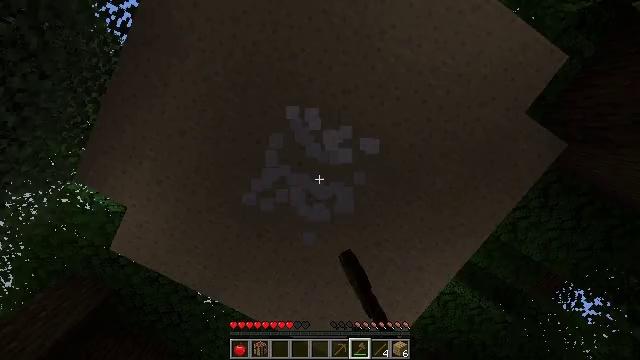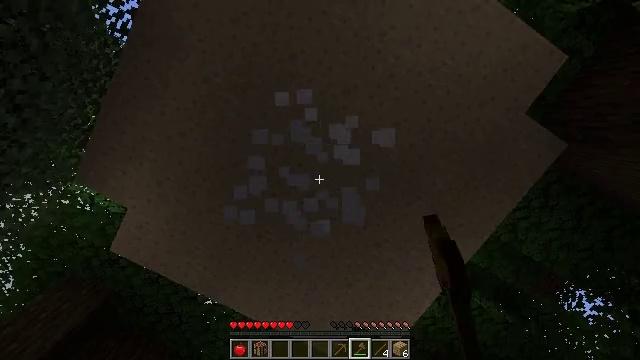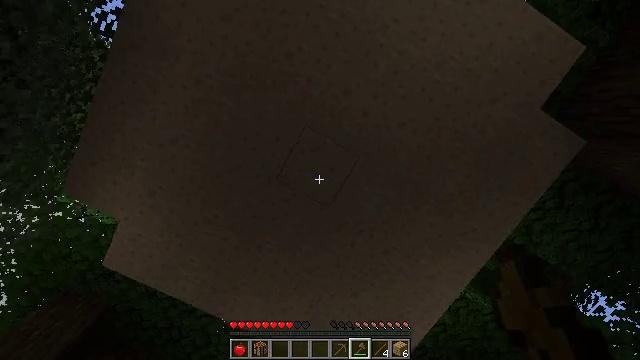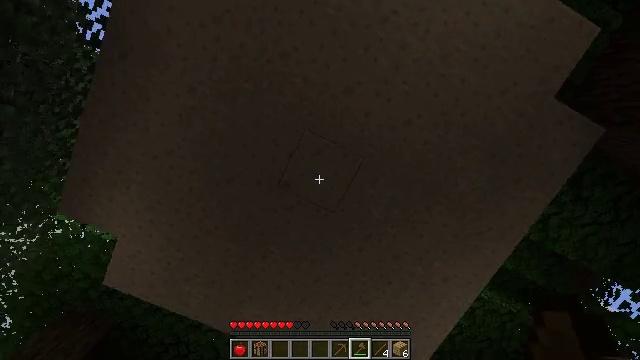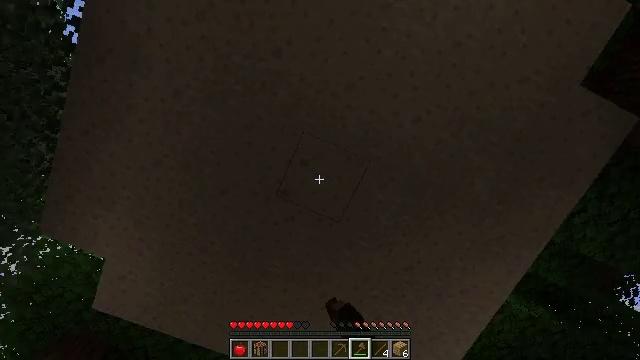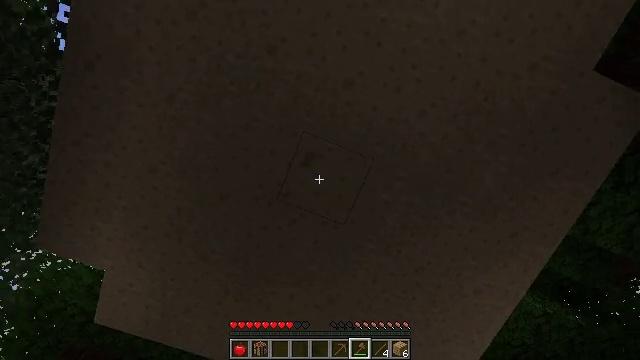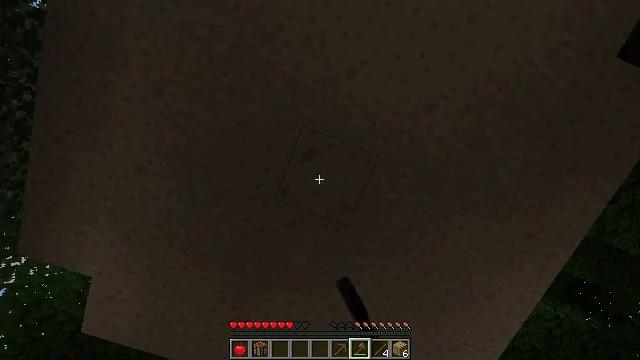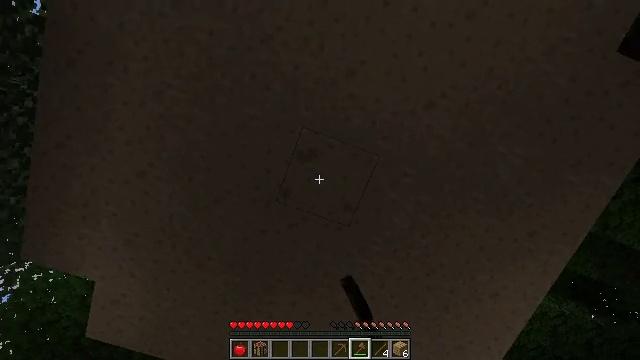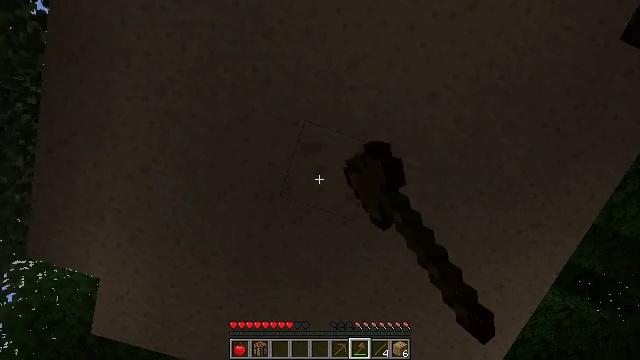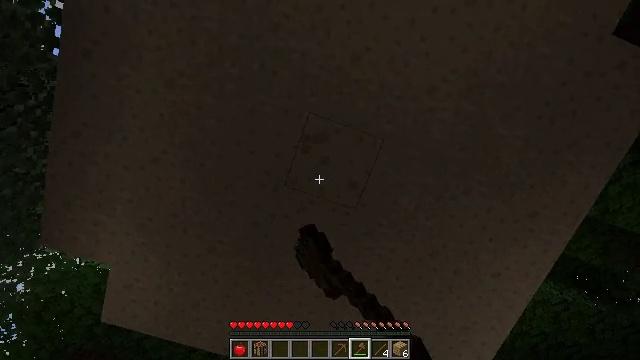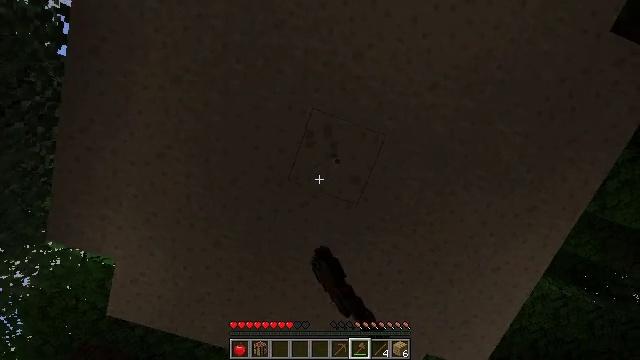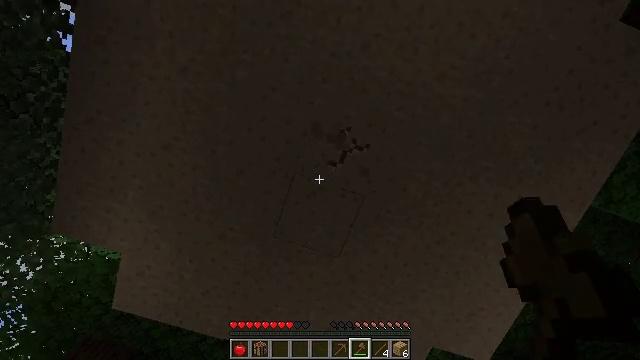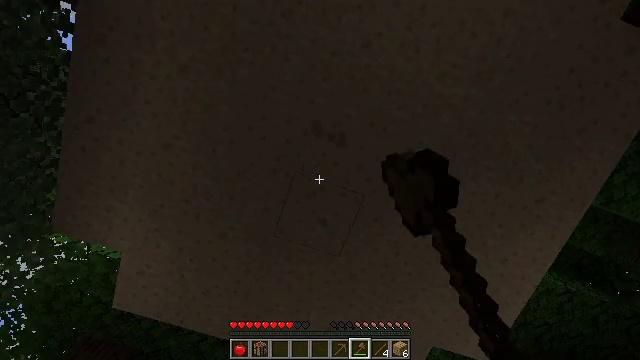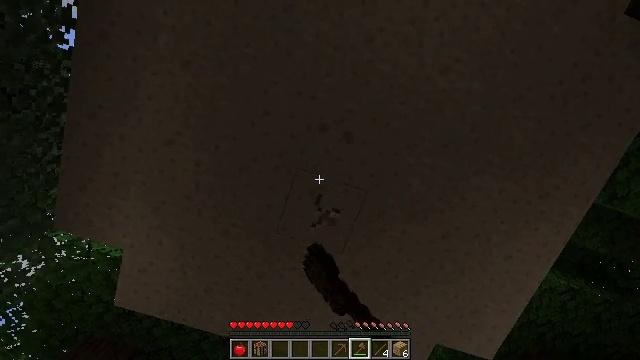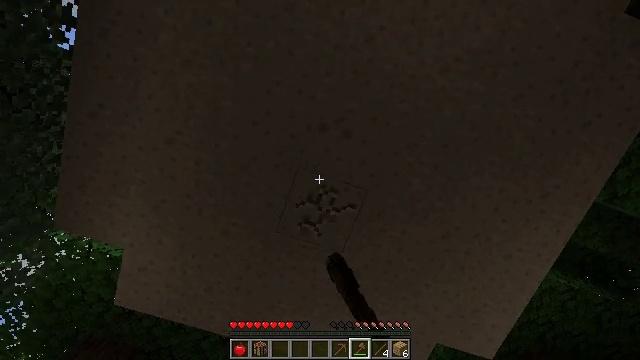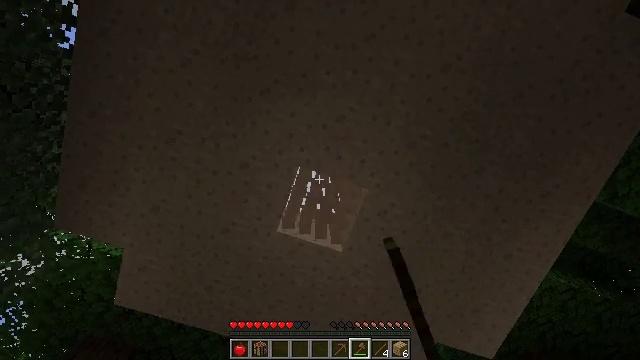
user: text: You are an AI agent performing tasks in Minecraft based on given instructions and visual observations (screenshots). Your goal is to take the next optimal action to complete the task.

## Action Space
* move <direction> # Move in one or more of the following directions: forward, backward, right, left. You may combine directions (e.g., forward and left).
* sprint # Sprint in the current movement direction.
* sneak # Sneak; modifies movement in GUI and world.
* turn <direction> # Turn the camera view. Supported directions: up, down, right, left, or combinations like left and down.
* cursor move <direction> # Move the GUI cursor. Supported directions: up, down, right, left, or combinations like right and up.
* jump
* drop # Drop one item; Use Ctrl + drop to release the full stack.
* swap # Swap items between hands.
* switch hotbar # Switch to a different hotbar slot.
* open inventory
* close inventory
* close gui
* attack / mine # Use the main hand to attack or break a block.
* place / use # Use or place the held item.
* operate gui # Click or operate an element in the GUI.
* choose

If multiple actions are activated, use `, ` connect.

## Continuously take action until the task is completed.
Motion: motion action
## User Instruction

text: Chop down the brown mushroom block.
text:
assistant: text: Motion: attack / mine
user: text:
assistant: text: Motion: turn left, attack / mine, jump
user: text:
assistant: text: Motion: move forward, turn left, attack / mine, jump
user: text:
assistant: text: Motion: move forward, turn left, attack / mine, jump
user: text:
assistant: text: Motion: move forward, turn left, attack / mine, jump
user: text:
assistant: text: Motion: move forward and move left, attack / mine, jump
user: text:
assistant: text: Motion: move forward and move left, turn left, attack / mine
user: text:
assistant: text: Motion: move forward and move left, attack / mine
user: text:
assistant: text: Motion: move forward and move left, attack / mine
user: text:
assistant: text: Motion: move forward and move left, attack / mine
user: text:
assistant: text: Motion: attack / mine
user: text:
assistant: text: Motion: attack / mine
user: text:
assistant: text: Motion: attack / mine
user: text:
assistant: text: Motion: attack / mine
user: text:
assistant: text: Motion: attack / mine
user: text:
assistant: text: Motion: attack / mine
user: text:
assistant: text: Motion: attack / mine
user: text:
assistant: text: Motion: attack / mine
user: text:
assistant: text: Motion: attack / mine
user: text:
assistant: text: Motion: attack / mine
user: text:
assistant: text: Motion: attack / mine
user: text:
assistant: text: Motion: attack / mine
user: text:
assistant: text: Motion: attack / mine
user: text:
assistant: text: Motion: no_op
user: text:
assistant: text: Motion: turn up
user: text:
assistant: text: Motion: turn right and up
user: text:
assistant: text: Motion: turn right and up
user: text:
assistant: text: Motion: turn right and up
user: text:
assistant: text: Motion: attack / mine
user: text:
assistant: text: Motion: attack / mine